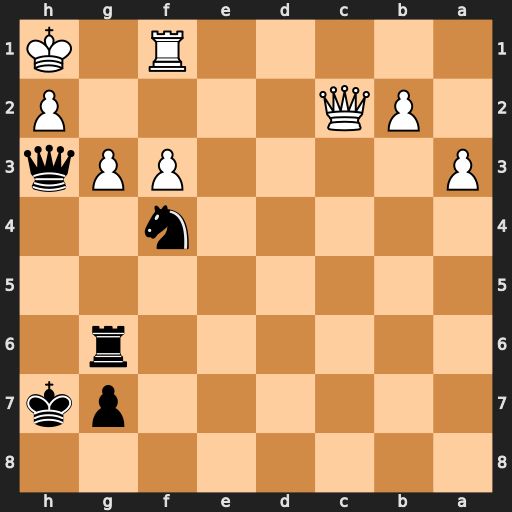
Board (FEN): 8/6pk/6r1/8/5n2/P4PPq/1PQ4P/5R1K
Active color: b
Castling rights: -
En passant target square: -
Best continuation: Qxf1#